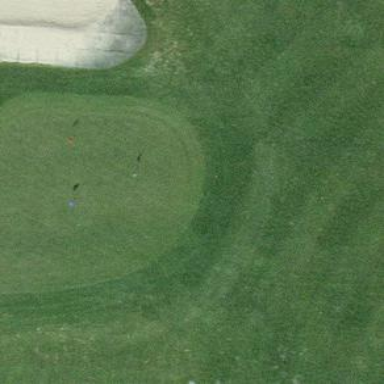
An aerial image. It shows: Golf green.